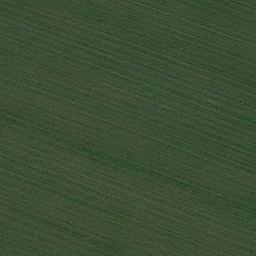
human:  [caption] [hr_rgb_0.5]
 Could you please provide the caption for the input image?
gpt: There are some thin lines in the meadow .

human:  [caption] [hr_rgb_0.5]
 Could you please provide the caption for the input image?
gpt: This meadow has dense grasses and a striped texture .

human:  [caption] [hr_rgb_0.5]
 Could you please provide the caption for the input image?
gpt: A large strip of lush green grass .

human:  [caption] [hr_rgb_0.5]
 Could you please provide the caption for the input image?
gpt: The entire image is dominated by grass .

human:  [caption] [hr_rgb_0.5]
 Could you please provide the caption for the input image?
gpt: A green and smooth meadow with many stripes .